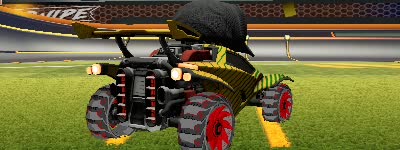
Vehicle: octane